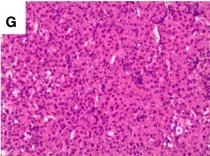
Enhanced computerized tomography (CT), pathological and immunohistochemical findings. H&E stain results, (x200).
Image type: pathology (h&e)